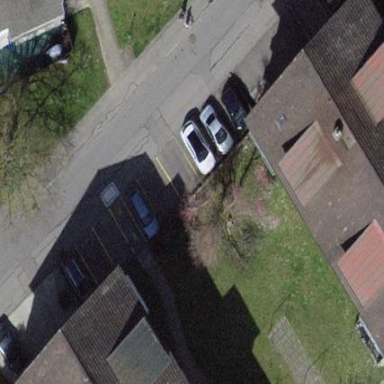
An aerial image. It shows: Street side parking area.